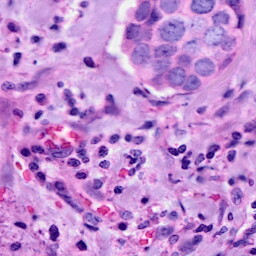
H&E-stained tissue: Breast